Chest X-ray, AP view. Patient: 55 years old, sex M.
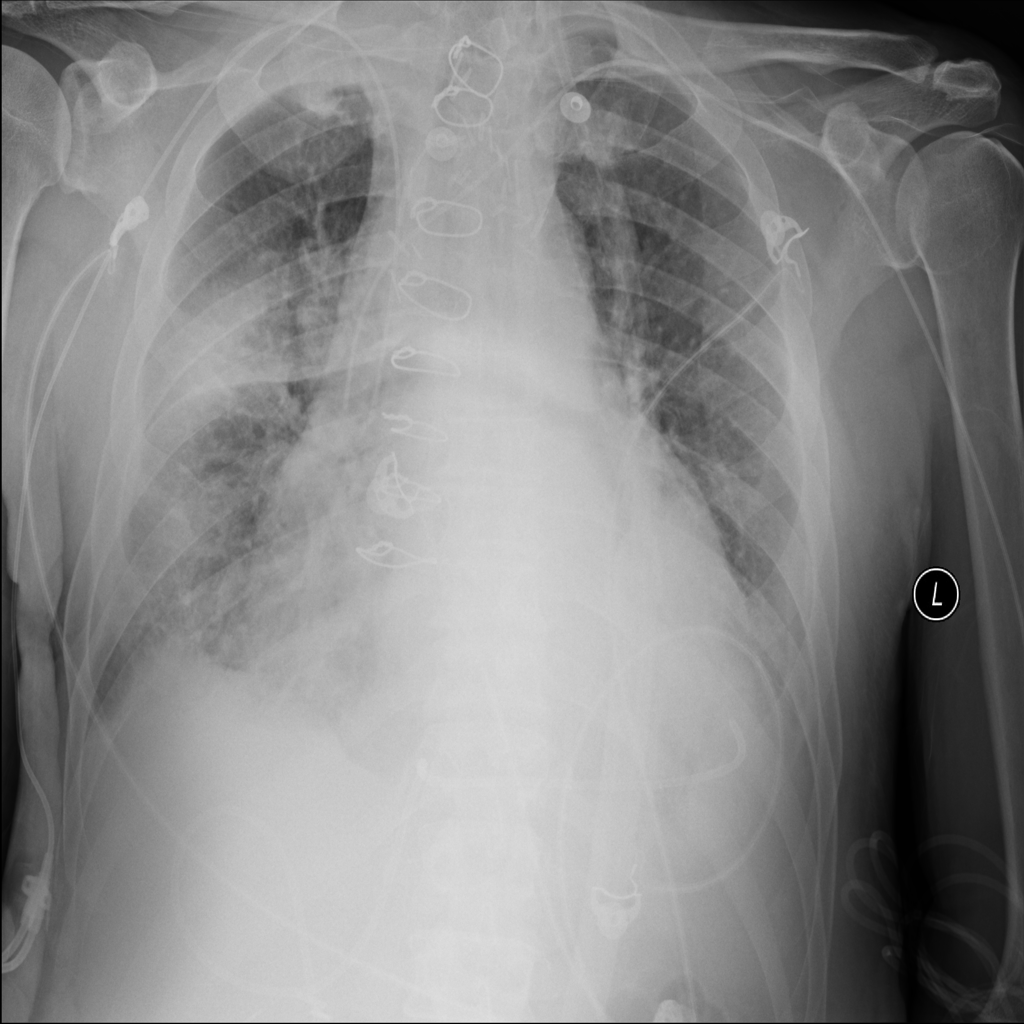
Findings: Effusion